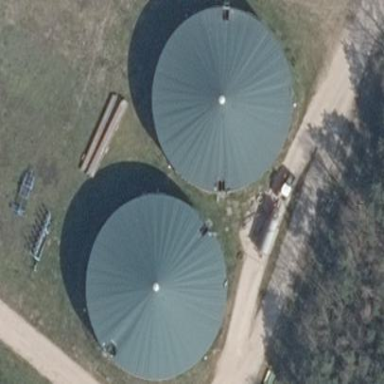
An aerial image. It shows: Pyramidal-roofed farm auxiliary building with storage tank.